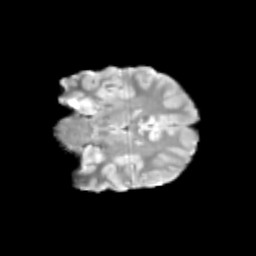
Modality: T2w
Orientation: coronal
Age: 9
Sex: male
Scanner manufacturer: siemens
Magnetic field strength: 3 T
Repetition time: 3.8 s
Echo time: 0.07 s